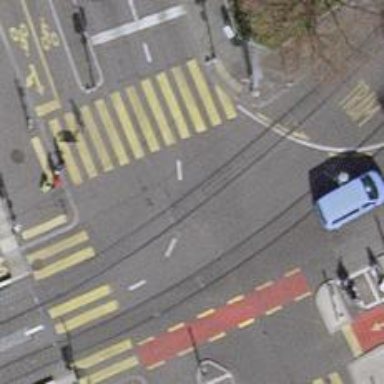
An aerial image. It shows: Road with traffic signals.